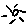
Label: sun